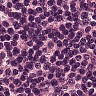
Metastatic tissue present: no